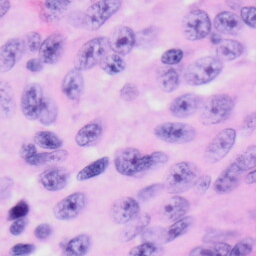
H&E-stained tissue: Skin